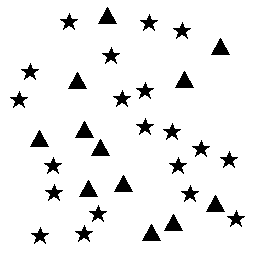
Squares: 0
Triangles: 12
Stars: 20
Total shapes: 32